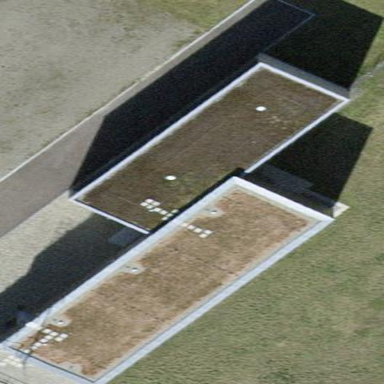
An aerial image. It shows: Service building.